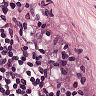
Metastatic tissue present: no